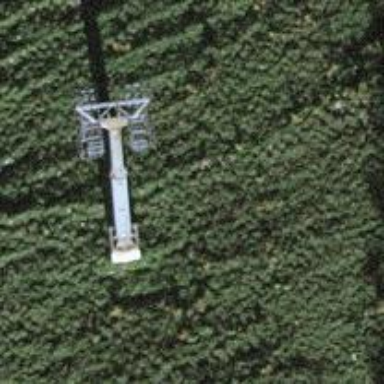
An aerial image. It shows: Pylon for aerialway.